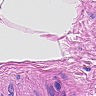
Metastatic tissue present: no